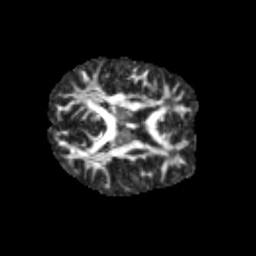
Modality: FA
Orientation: axial
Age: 13
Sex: male
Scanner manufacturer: siemens
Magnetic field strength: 3 T
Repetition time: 3.8 s
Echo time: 0.07 s